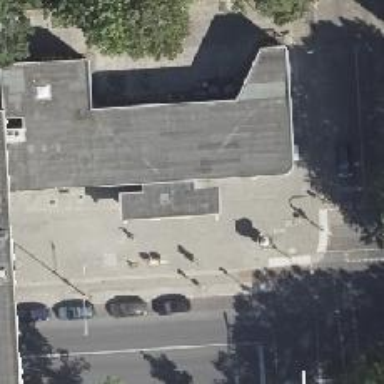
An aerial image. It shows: Post office.